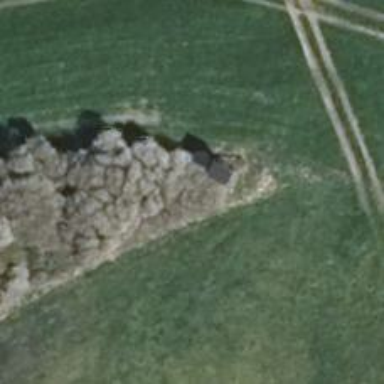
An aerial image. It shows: Hunting stand.